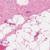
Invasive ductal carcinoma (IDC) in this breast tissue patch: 0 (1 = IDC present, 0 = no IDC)